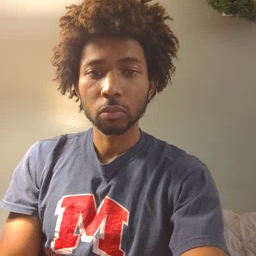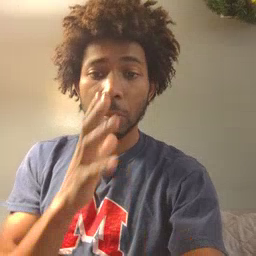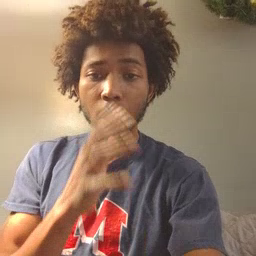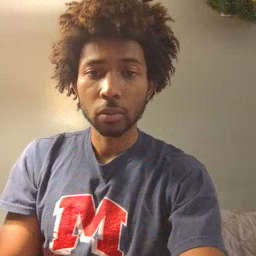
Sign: mom